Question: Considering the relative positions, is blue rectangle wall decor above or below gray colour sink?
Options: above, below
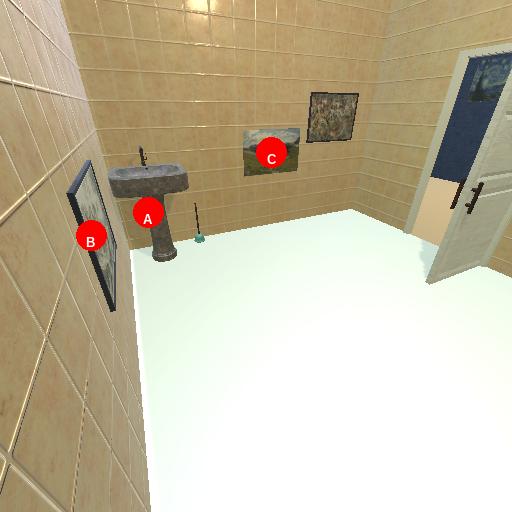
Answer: above